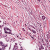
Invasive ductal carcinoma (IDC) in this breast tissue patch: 1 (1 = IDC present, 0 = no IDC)